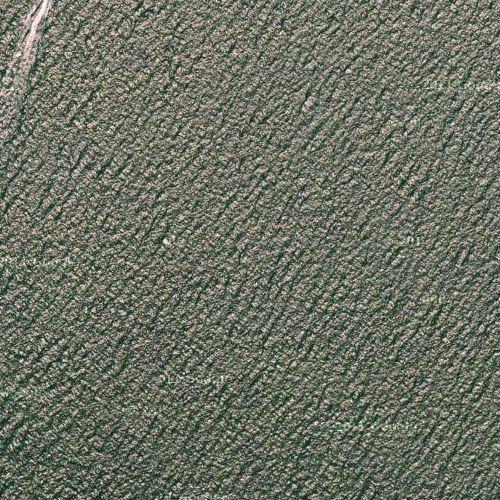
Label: sydney